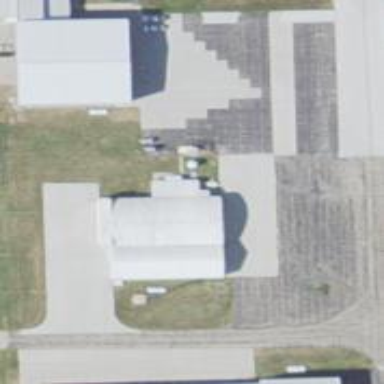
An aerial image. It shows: Apron at the airport.